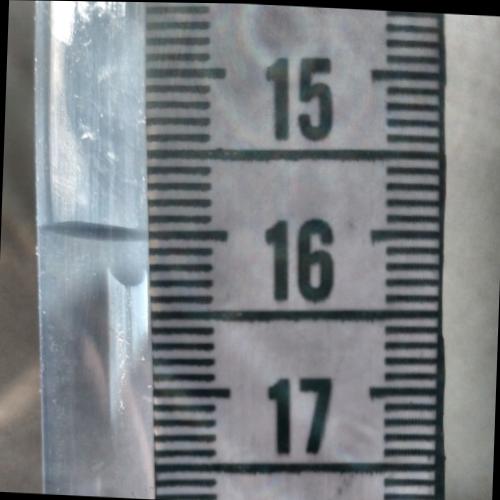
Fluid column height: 16.0 cm